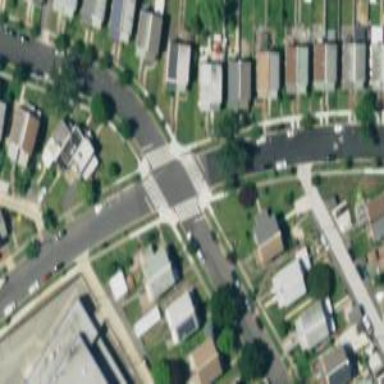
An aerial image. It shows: Marked crossing on the road.